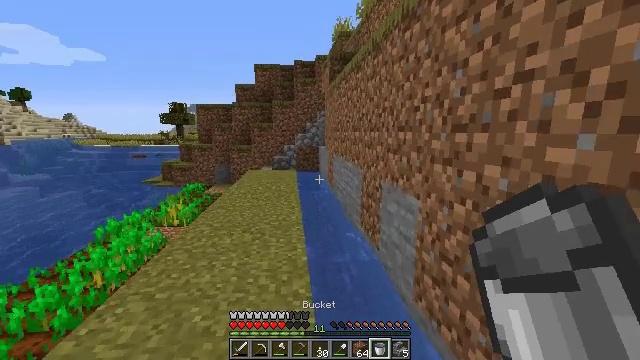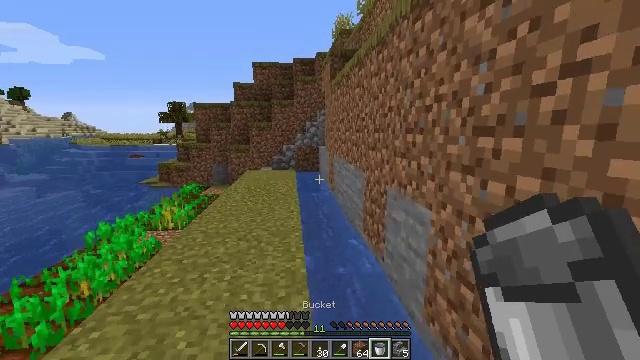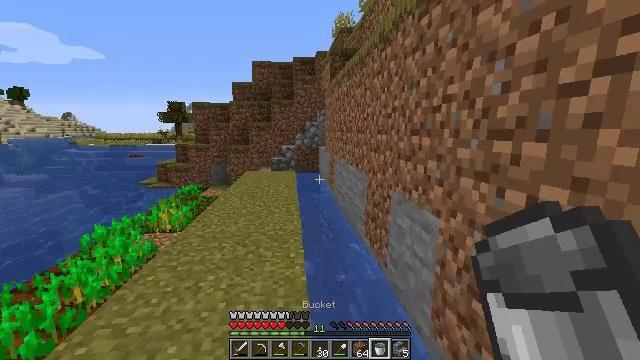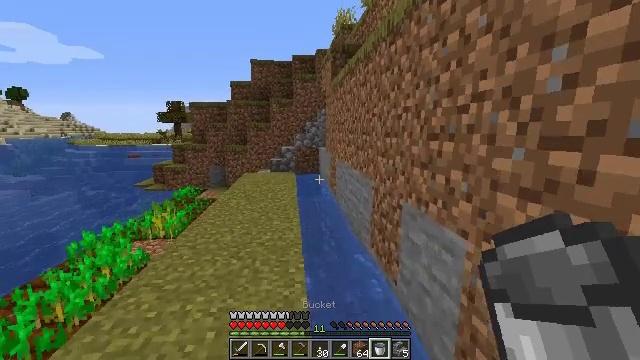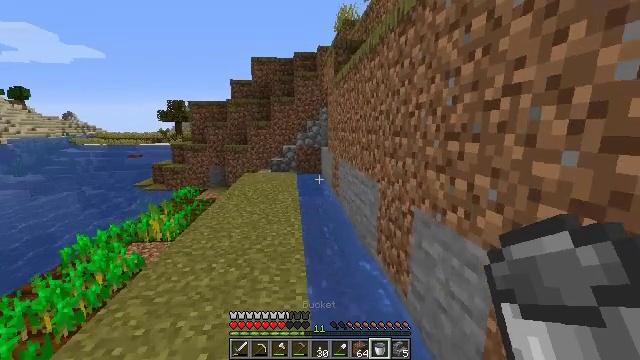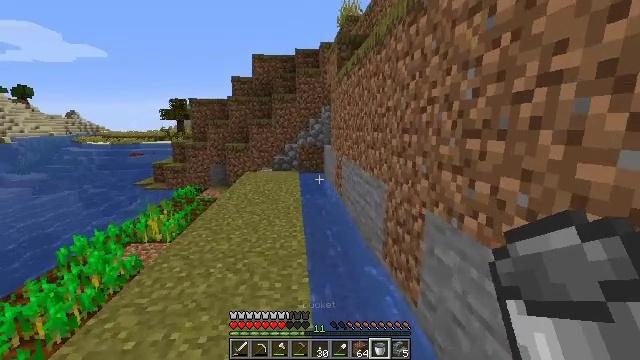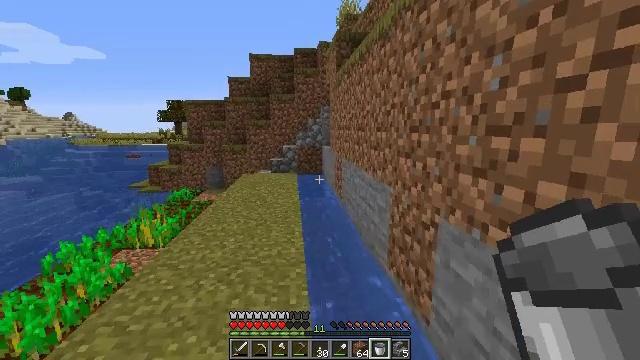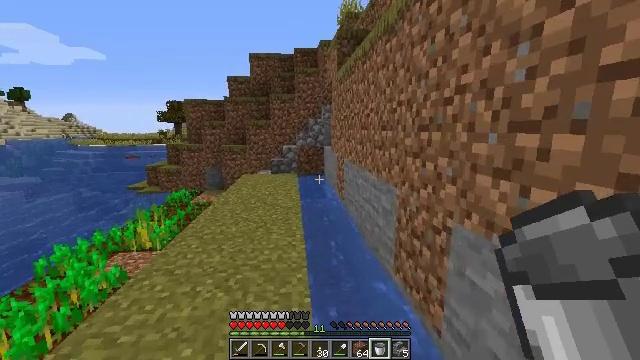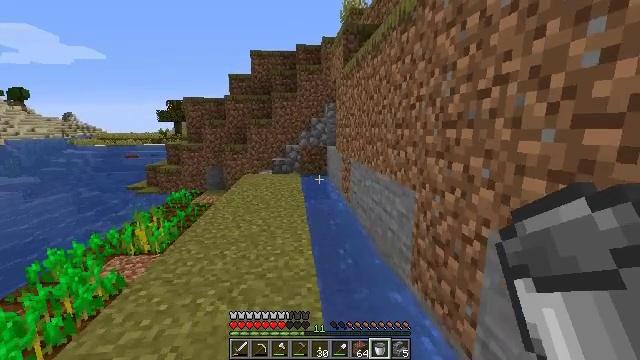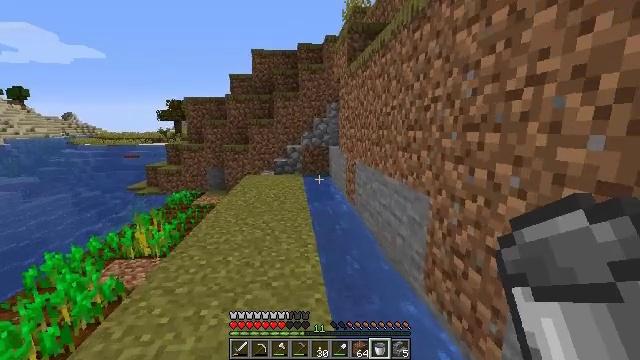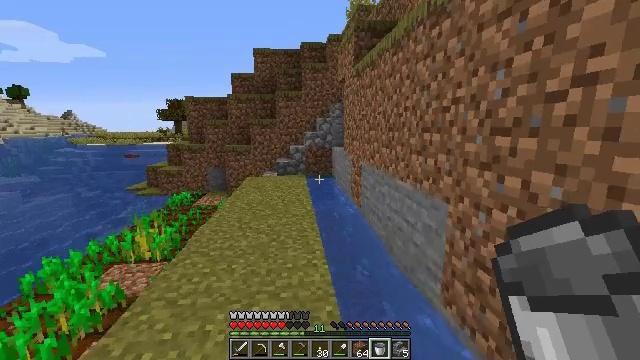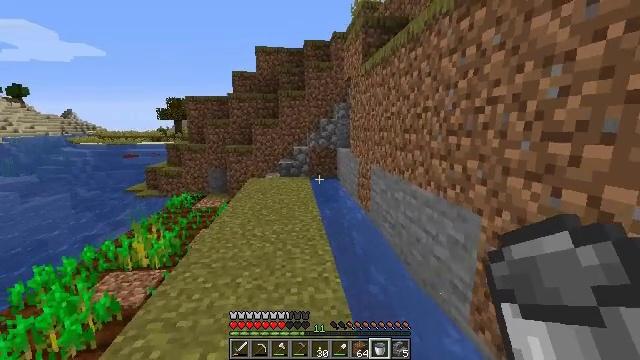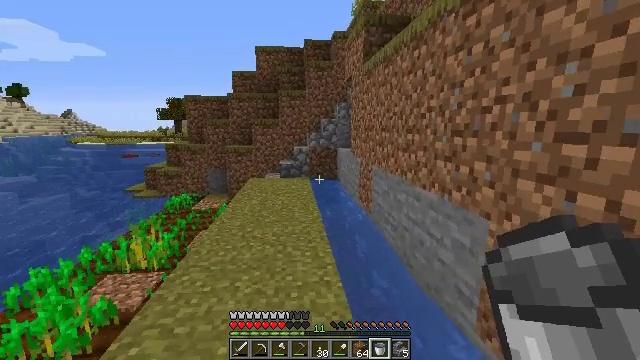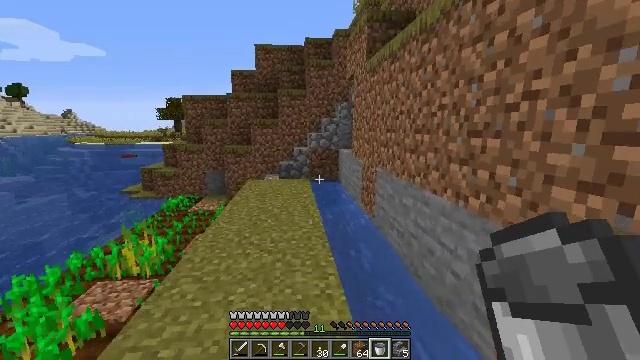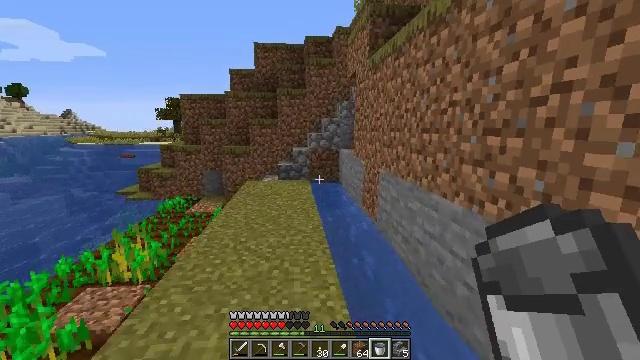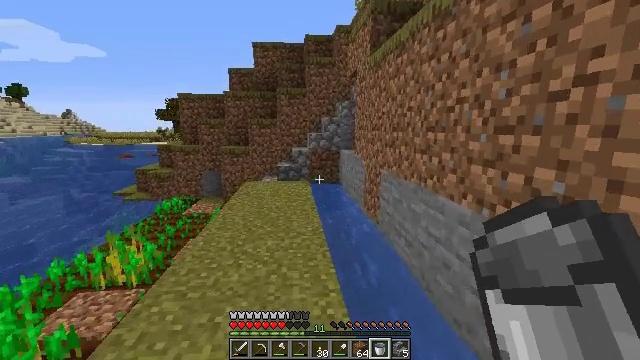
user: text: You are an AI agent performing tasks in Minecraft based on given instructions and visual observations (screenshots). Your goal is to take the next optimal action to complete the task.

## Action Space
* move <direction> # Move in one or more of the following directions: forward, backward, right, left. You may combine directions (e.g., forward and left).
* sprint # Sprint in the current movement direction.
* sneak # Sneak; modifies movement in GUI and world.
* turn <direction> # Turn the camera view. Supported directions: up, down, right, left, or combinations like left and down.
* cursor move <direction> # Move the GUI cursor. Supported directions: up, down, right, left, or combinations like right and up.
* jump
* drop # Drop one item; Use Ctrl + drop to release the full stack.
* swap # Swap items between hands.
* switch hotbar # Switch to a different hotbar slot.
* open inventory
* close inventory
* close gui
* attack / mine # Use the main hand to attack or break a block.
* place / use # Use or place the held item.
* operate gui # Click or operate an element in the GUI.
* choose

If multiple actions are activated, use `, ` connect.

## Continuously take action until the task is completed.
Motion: motion action
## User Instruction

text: Gather dirt.
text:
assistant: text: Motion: move forward
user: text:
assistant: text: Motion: move forward
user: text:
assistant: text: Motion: move forward
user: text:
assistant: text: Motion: move forward
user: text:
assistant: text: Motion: move forward
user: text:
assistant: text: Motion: move forward
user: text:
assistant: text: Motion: move forward and move left
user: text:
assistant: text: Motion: move forward and move left
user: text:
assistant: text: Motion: move forward and move left
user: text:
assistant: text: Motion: move forward and move left
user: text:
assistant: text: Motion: move forward
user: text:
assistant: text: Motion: move forward
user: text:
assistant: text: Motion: move forward
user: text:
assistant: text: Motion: move forward
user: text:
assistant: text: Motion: move forward
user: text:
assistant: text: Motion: move forward, turn right and up
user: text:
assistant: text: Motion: move forward, turn right and up
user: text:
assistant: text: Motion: move forward
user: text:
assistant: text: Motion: move forward
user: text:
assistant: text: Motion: move forward
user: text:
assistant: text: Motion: move forward
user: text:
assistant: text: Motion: move forward and move left
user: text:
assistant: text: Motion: move forward and move left
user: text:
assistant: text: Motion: move forward and move left
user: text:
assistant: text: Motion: move forward and move left
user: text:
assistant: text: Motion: move forward and move left
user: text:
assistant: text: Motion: move forward and move left, turn left and down
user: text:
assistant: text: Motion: move forward and move left, turn down
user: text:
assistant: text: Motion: move forward, turn down
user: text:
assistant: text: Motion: move forward and move left